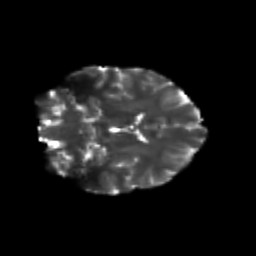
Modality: T2w
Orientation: coronal
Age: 28
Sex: female
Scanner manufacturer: siemens
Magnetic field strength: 3 T
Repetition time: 3.5 s
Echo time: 0.104 s